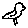
Label: bird